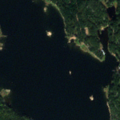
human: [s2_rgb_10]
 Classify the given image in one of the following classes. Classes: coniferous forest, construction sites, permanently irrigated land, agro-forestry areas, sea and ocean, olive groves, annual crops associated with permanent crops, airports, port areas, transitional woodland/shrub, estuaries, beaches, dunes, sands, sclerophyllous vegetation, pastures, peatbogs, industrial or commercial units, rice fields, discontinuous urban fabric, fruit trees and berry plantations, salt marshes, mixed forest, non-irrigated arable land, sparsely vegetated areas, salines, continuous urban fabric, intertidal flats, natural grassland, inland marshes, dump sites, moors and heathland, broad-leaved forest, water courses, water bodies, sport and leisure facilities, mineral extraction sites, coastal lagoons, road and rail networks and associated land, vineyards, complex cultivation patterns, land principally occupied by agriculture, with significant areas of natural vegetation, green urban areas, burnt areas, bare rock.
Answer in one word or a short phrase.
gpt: coniferous forest, sea and ocean